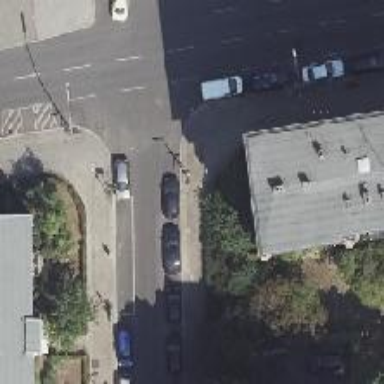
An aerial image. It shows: Unmarked crossing on the road.